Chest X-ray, AP view. Patient: 23 years old, sex M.
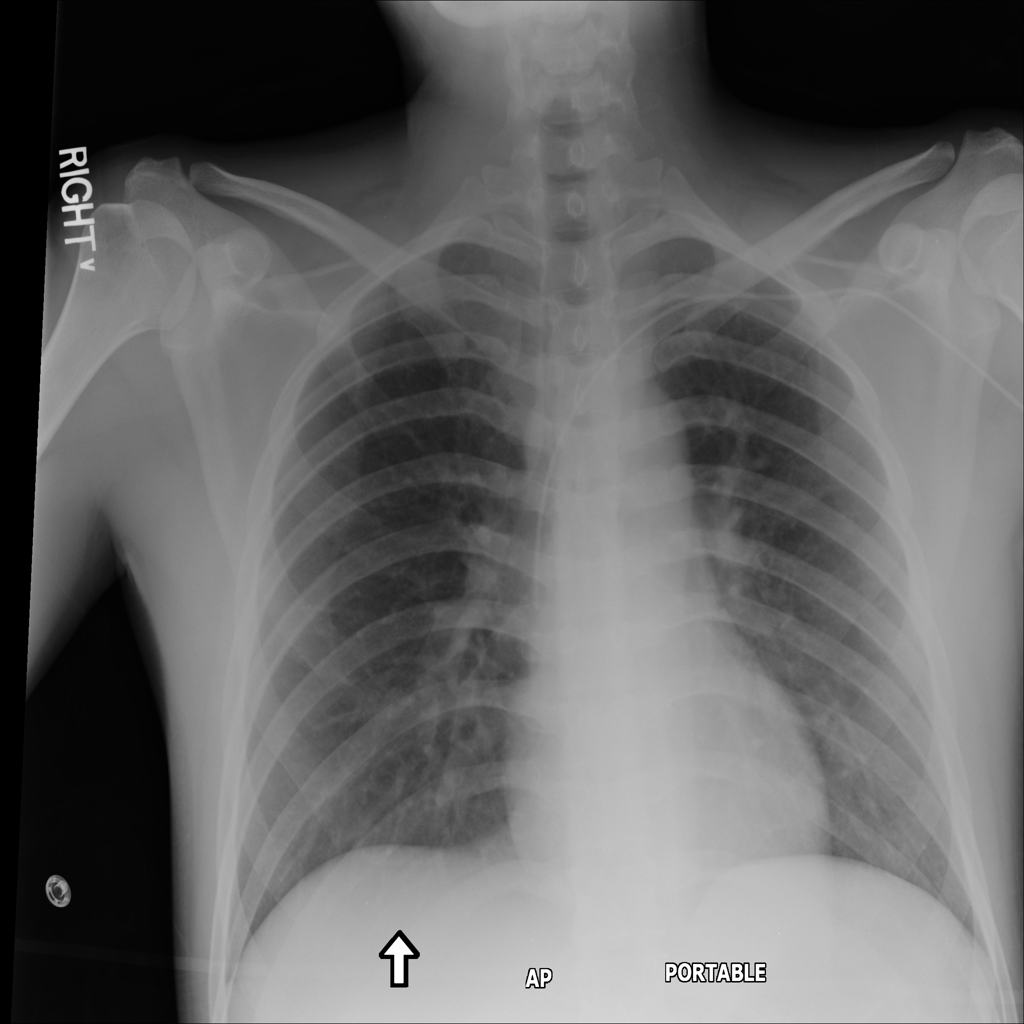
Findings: Effusion